Question: I'm trying to construct a ppm file that will give me the image of this flag:

It is a 1200 (columns) by 600 (rows) image and the width of the vertical red bar is 300 columns. I already wrote the code and it compiled fine, but when I try to view the ppm file in Gimp, it complains with: Premature end of file. I don't know what's happening because I constructed the ppm files for two previous flags with the exact same format (just different for loops) and those were displayed by Gimp (although I did have some trouble, I had to restart Gimp a few times).
Here's my code for this flag:
'''
#include <stdio.h>
int main() {
printf("P6
");
printf("%d %d
", 1200, 600);
printf("255
");
int widthGreen, widthWhite, widthBlack, widthVertical, width, height, i, j;
unsigned char Rcolor, Bcolor, Gcolor;
widthGreen = 200;
widthWhite = 400;
widthBlack = 600;
widthVertical = 300;
width = 1200;
height = 600;
for (j = 0; j < height; j++) {
for (i = 0; i < widthVertical ; i++) {
Rcolor = 255;
Gcolor = 0;
Bcolor = 0;
printf("%c%c%c", Rcolor, Gcolor, Bcolor);
}
}
for (j = 0; j < widthGreen; j++) {
for (i = 400; i < width; i++) {
Rcolor = 0;
Gcolor = 128;
Bcolor = 0;
printf("%c%c%c", Rcolor, Gcolor, Bcolor);
}
}
for (j = 201; j <= widthWhite; j++) {
for (i = 400; i < width; i++) {
Rcolor = 255;
Gcolor = 255;
Bcolor = 255;
printf("%c%c%c", Rcolor, Gcolor, Bcolor);
}
}
for (j = 401; j <= widthBlack; j++) {
for (i = 400; i < width; i++) {
Rcolor = 0;
Gcolor = 0;
Bcolor = 0;
printf("%c%c%c", Rcolor, Gcolor, Bcolor);
}
}
return (0);
}
'''
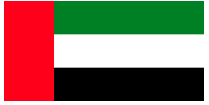
Answer: The final image itself still has the same height. So loop over height, and in that loop write one of the pixels. For the red part it's simple, as it's the full height. For the other colors you have to check the current height and change color accordingly.
Something like the following (pseudo code):
'''
for (h = 0; h < height; ++h)
{
write_color(300, red);
if (h < 200)
color = green;
else if (h < 400)
color = white;
else
color = black;
write_color(900, color);
}
'''